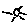
Label: sun